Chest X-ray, AP view. Patient: 6 years old, sex F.
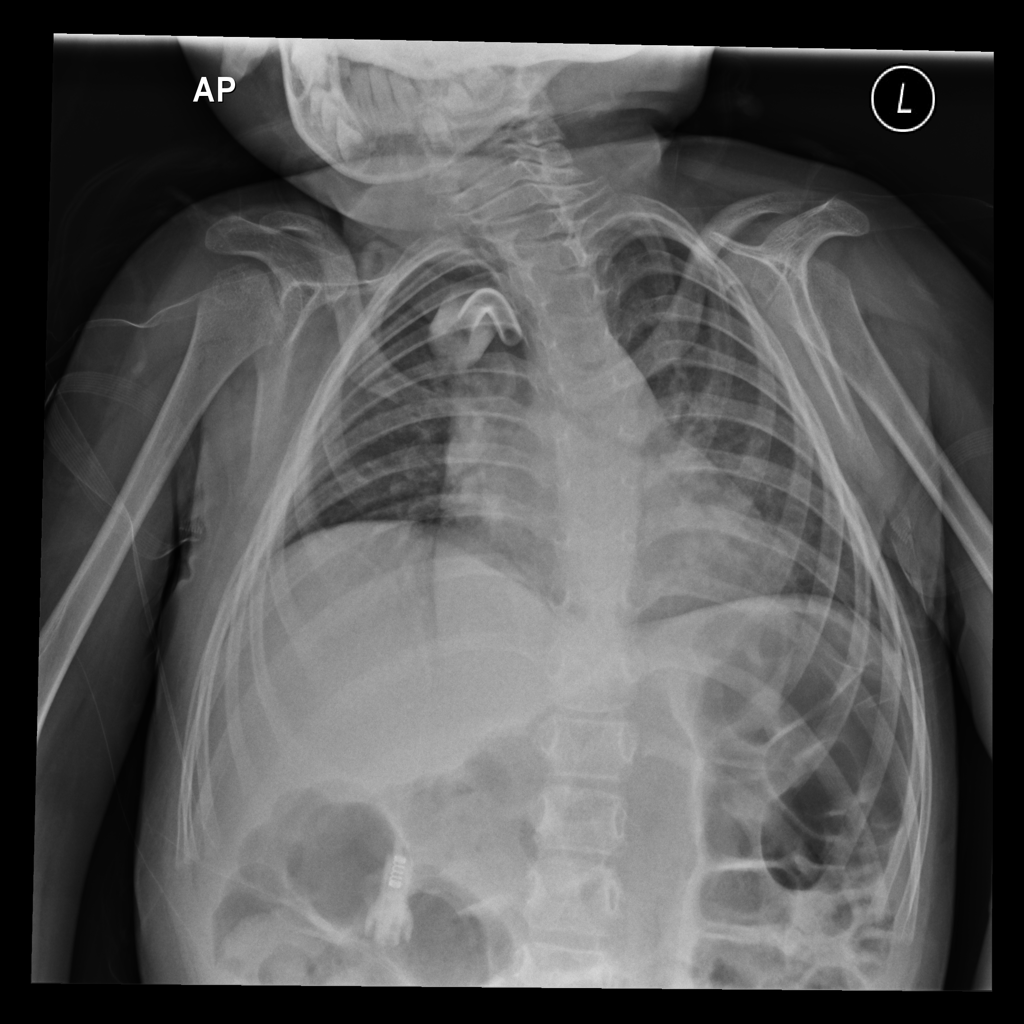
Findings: Pneumonia